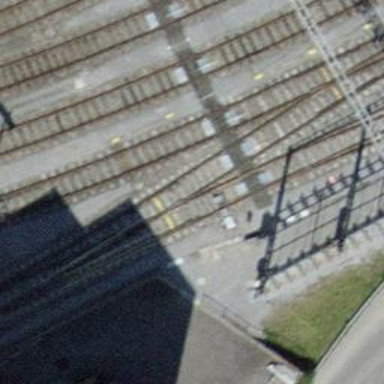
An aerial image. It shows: Single-track electrified railway yard with contact line electrification.